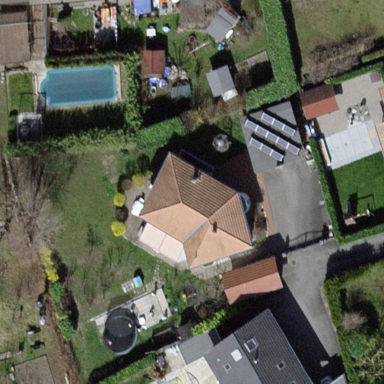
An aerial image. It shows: Building with hipped roof made of tile. The roof orientation is along or across.